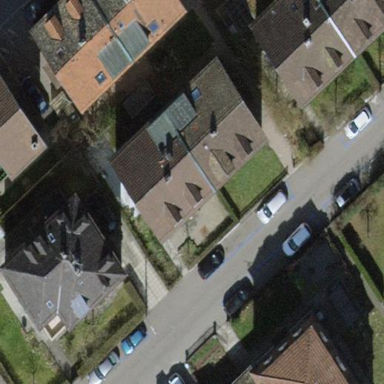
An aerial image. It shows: Gabled roof building with tile roofing. It consists of apartments.